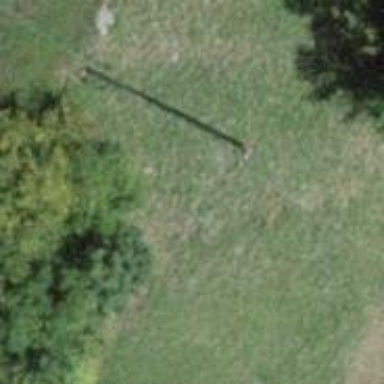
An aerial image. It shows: Power pole.